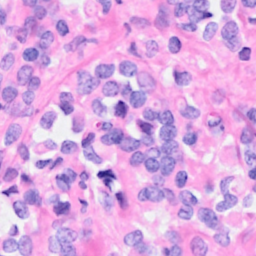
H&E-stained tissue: Breast